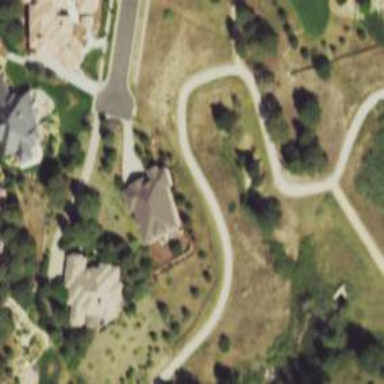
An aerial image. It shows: Path.